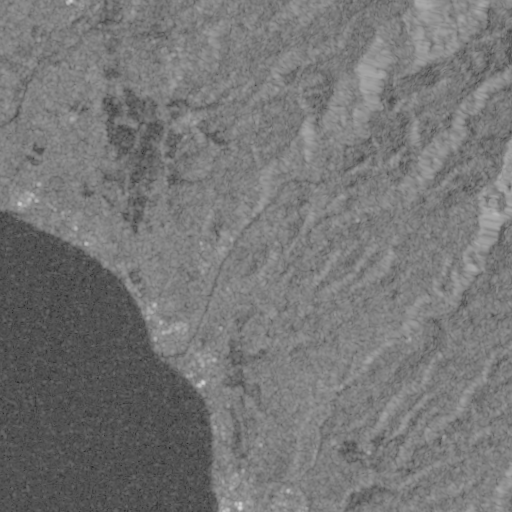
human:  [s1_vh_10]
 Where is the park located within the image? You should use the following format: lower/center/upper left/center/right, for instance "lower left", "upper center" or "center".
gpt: The park is located in the lower center of the image.
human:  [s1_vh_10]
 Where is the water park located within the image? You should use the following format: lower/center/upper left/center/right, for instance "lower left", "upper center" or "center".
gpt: The water park is located in the center right of the image.
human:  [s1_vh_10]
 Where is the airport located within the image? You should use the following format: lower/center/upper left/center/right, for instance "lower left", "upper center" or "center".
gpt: There is no airport in the image.

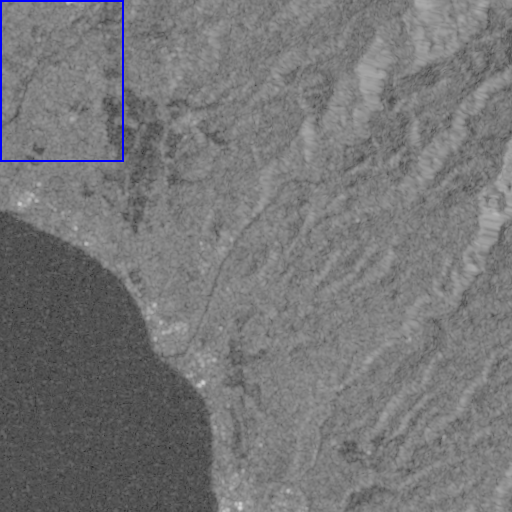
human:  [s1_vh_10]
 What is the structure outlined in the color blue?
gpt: The structure outlined in blue is a crop field.
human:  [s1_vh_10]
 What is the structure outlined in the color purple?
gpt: There is no purple outline.